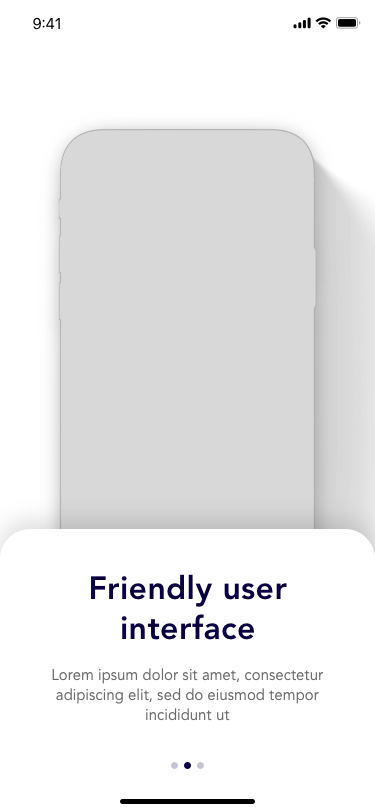
Text in this UI design:
Friendly user
interface
Lorem ipsum dolor sit amet, consectetur adipiscing elit, sed do eiusmod tempor incididunt ut